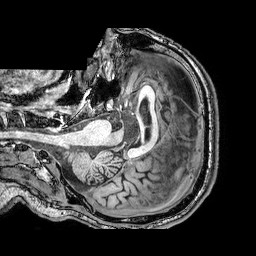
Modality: T1w
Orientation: axial
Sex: male
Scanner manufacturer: philips
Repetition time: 0.008069 s
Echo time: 0.00369 s